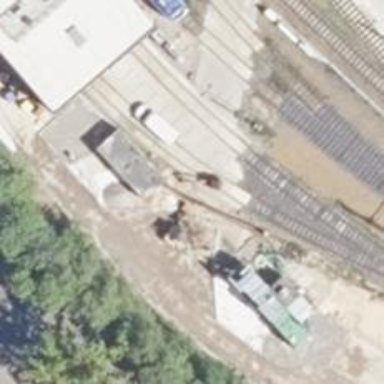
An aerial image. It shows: Railway yard used for servicing trains.